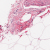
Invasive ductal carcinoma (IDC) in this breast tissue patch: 0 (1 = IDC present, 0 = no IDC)